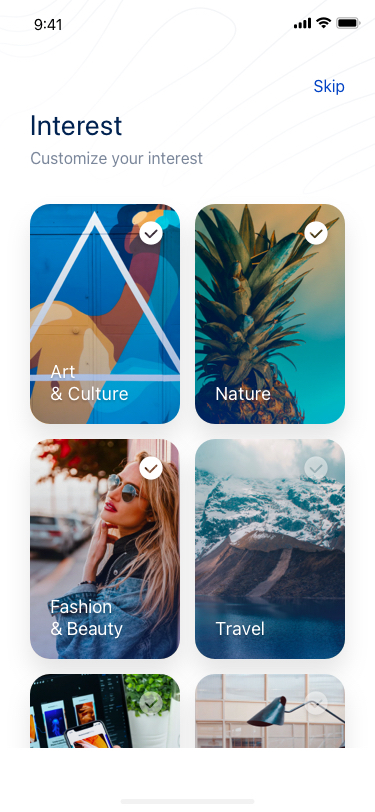
Text in this UI design:
Skip
Interest
Customize your interest
Art
& Culture
Nature
Fashion
& Beauty
Travel